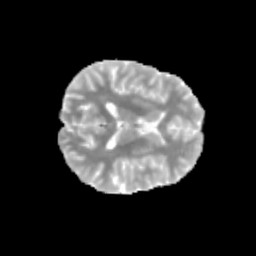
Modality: MD
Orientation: axial
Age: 11
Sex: female
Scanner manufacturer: siemens
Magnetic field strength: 3 T
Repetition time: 3.8 s
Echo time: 0.07 s